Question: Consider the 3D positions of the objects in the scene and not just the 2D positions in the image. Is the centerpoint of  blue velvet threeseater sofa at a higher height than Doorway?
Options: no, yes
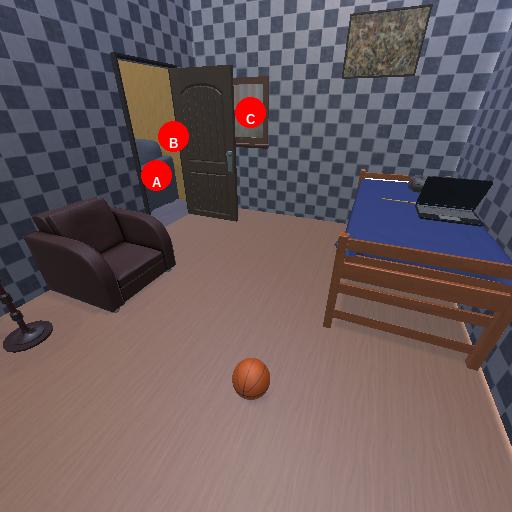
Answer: no